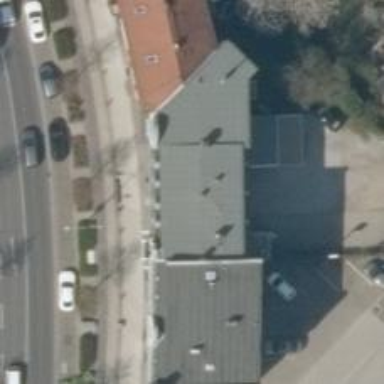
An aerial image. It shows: Pharmacy.